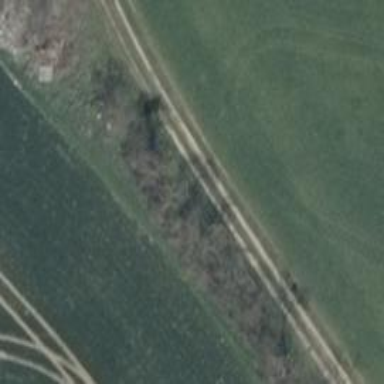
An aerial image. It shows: Dirt track road with grade 4 track type.